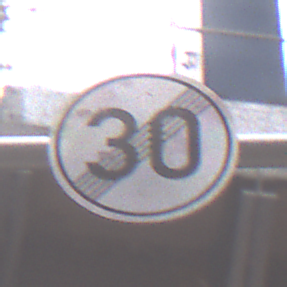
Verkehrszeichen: EndeGeschwindigkeit30
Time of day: MorningAfternoon
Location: Outdoor (Urban)
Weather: Overcast
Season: NotSpecified
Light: Natural